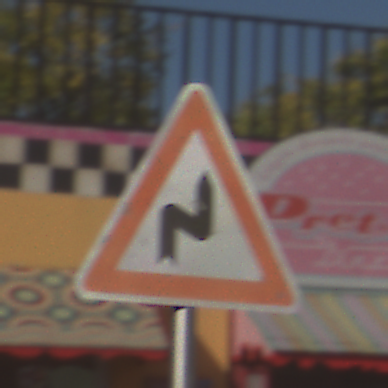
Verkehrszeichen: DoppelkurveRechts
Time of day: MorningAfternoon
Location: Outdoor (Special)
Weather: PartlyCloudy
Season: NotSpecified
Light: Natural